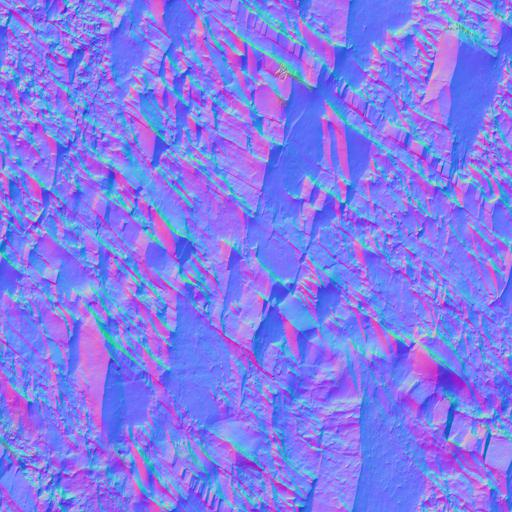
cliff gray grey light rock stone